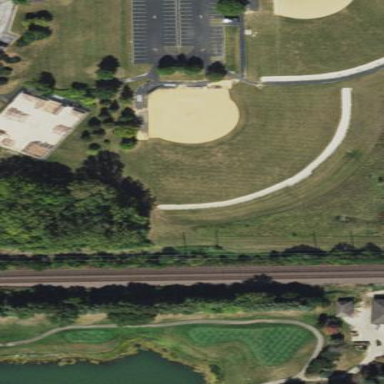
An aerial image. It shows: Baseball pitch for leisure land.